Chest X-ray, AP view. Patient: 33 years old, sex F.
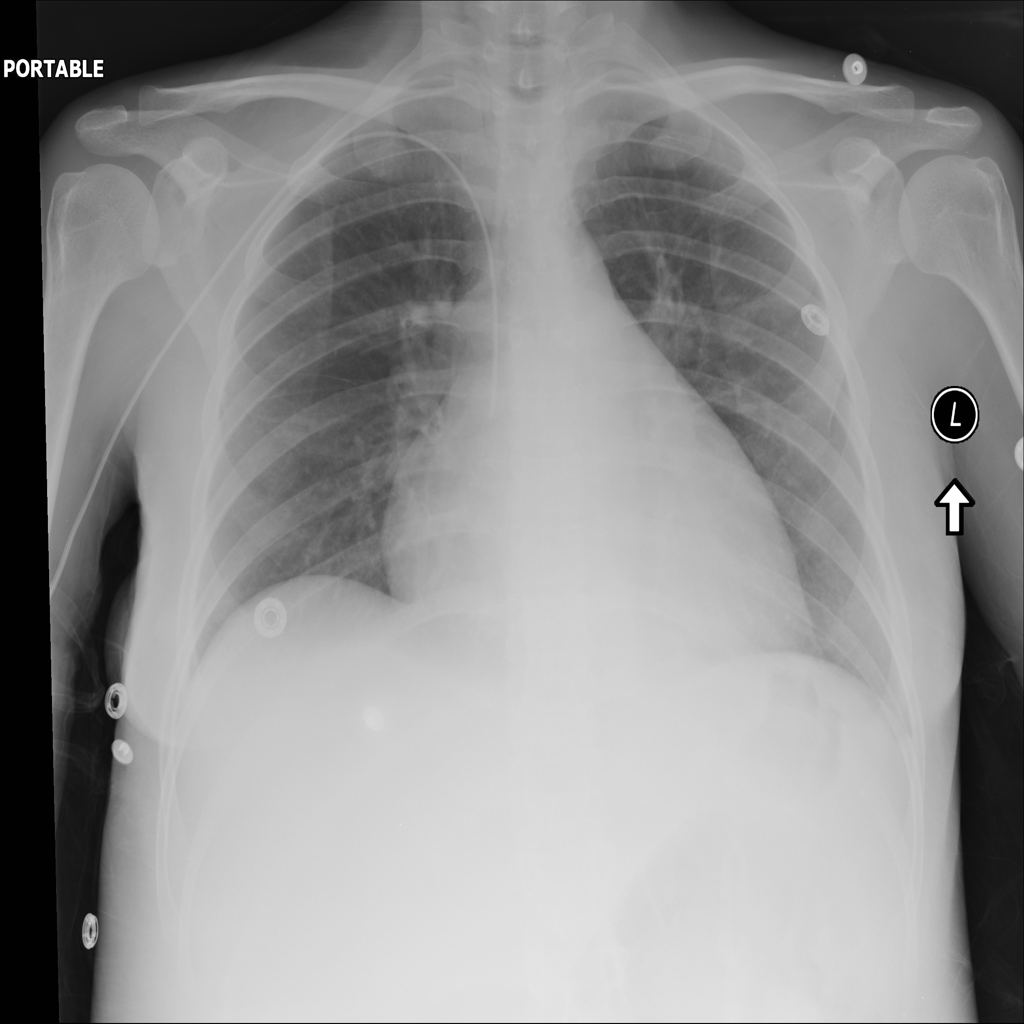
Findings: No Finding